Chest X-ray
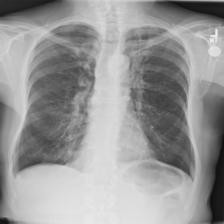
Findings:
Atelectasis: negative
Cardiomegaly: negative
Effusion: negative
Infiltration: negative
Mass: negative
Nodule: negative
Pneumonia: negative
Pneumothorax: negative
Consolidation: negative
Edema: negative
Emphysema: negative
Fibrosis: negative
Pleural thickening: negative
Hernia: negative